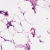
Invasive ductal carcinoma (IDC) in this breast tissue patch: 0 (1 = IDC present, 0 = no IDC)